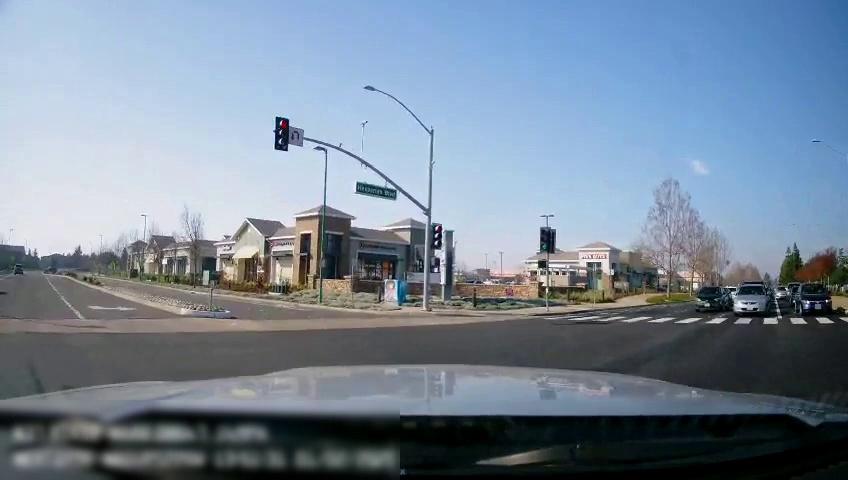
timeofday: Day
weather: Sunny
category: Drivable Space
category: Vehicles | SUV
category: Vehicles | Car
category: Vehicles | Car
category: Vehicles | Car
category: Vehicles | SUV
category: Vehicles | SUV
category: Vehicles | Car
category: Vehicles | Truck
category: Lanes | Alternate Lane
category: Traffic | Lights
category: Traffic | Signs
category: Traffic | Signs
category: Traffic | Lights
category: Traffic | Lights